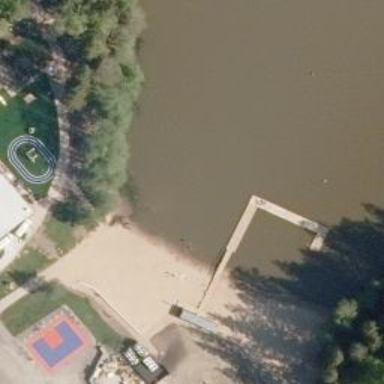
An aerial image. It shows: Swimming facility that is open seasonally in winter.